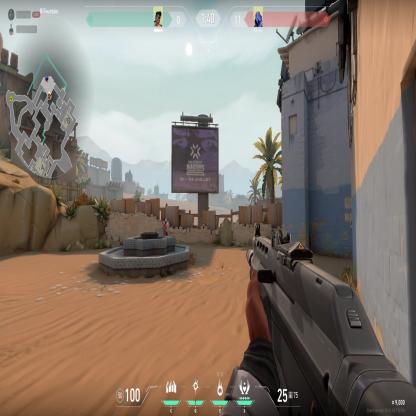
Label: enemy